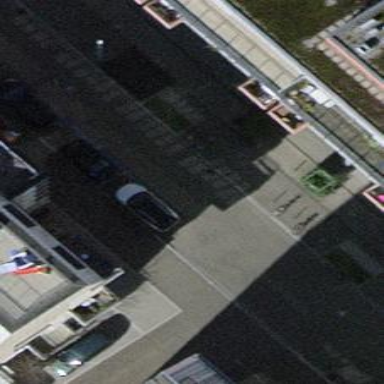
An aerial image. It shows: Parking lane designated for parking.